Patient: sex M, age 65
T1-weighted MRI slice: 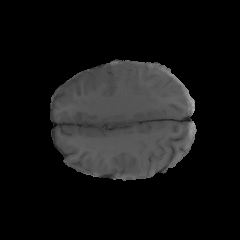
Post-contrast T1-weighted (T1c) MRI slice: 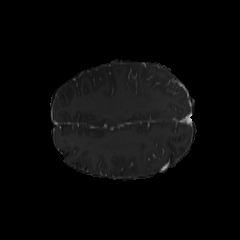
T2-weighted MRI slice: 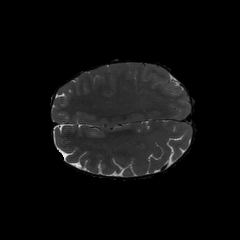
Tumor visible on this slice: yes
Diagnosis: Glioblastoma, IDH-wildtype
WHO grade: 4